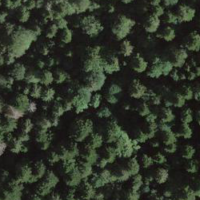
EUNIS habitat code: 43
Species observed at this site:
Petasites albus